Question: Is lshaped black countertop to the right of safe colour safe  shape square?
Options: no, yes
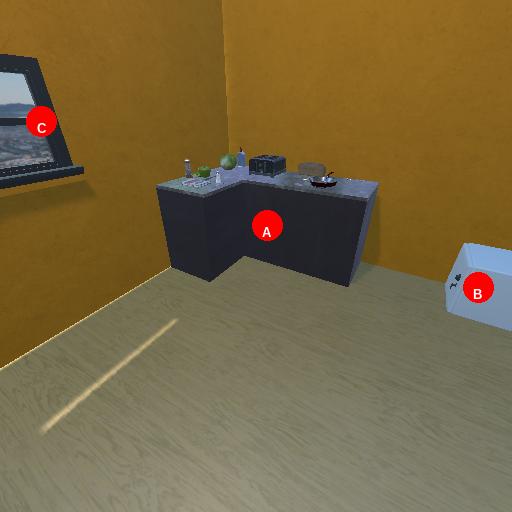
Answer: no